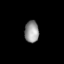
Tissue: lung
Cell type: Others
Senescence score: 0.1923
Nuclear area (px): 301
Mean DAPI intensity: 150.183